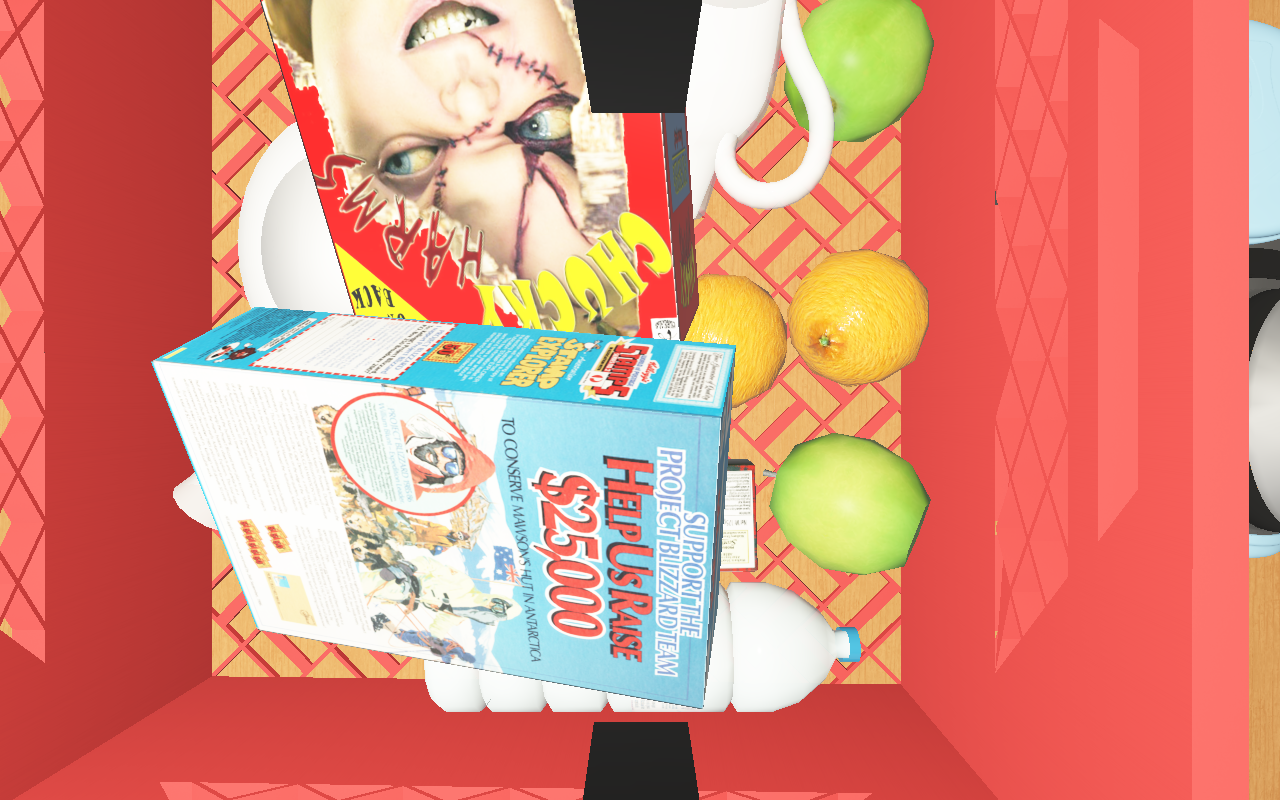
Objects in the scene:
water bottle
apple
apple
orange
orange
spoon
wineglass
honey jar
jam jar
cereal box
biscuit box